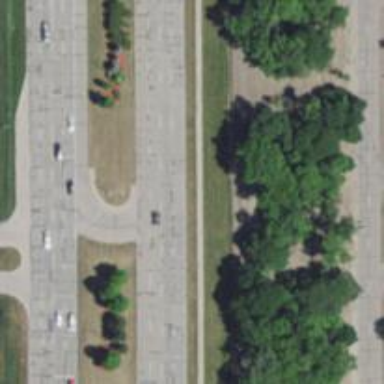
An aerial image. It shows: Secondary road with separate sidewalk.